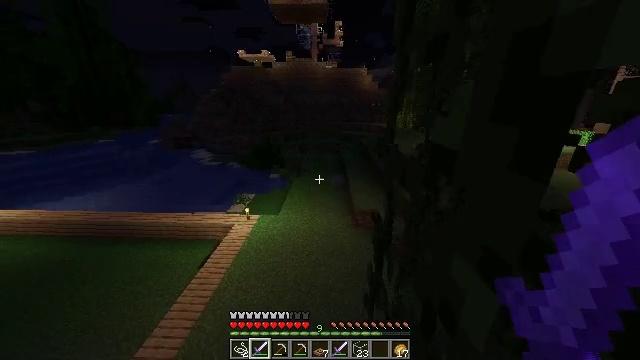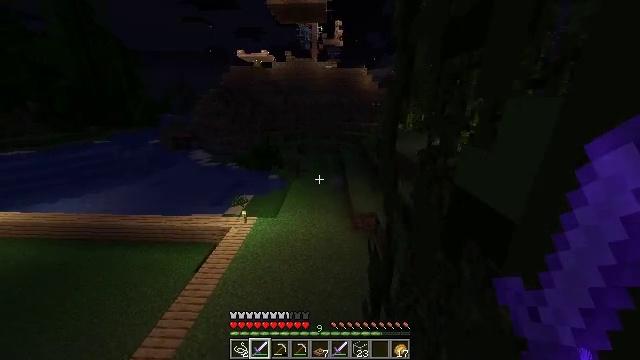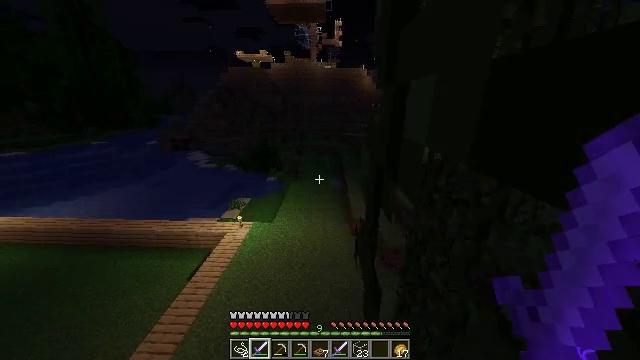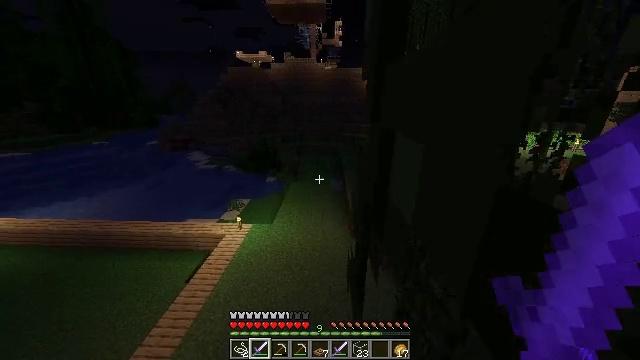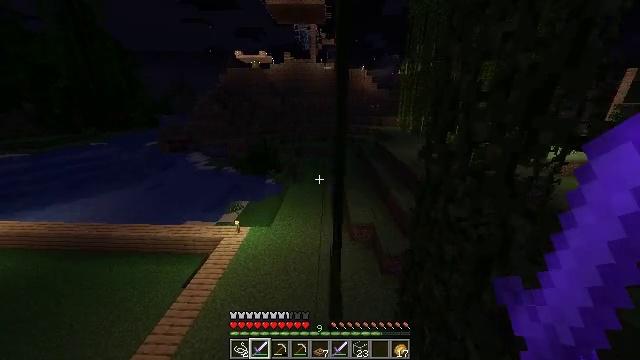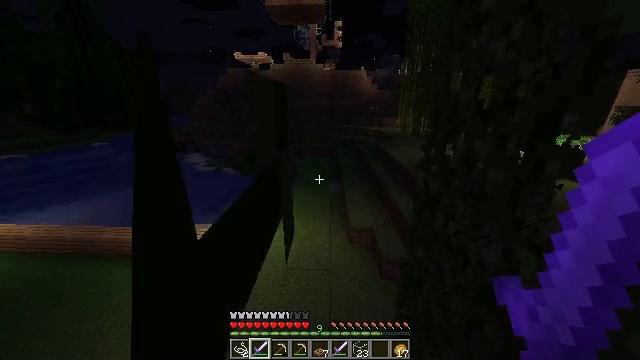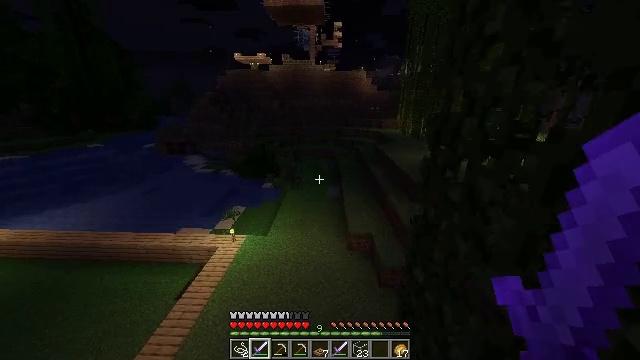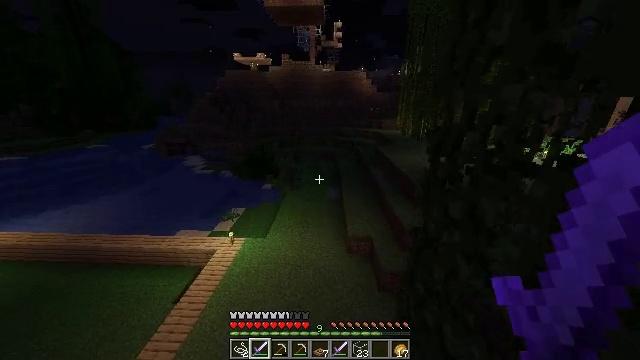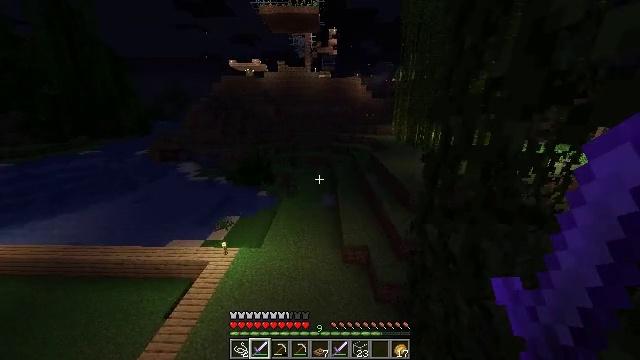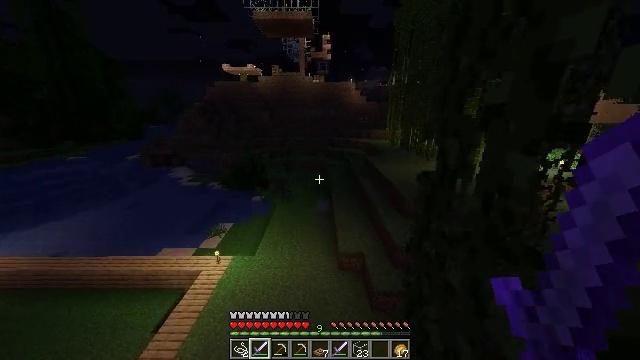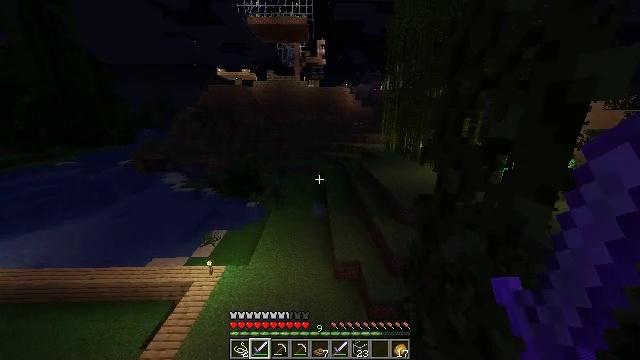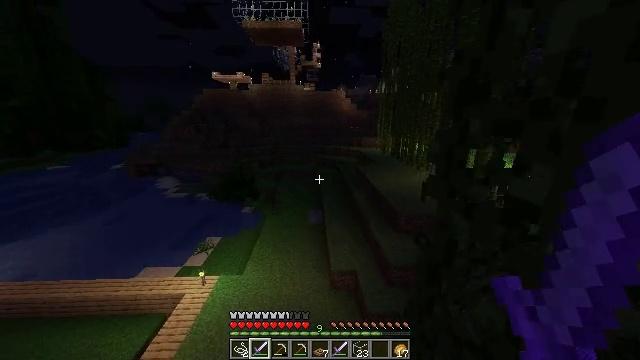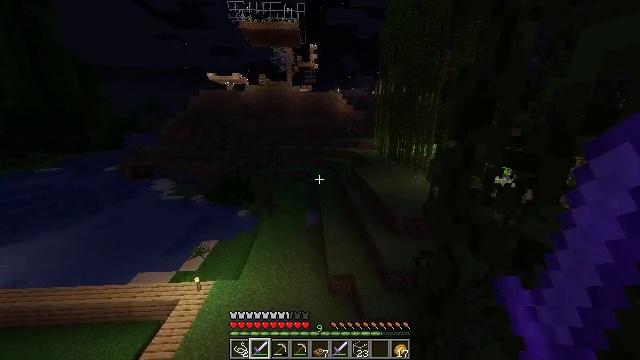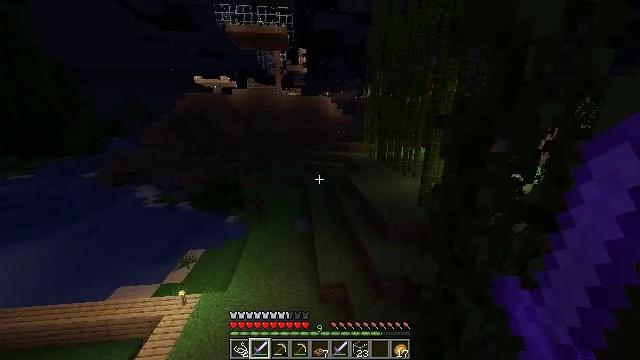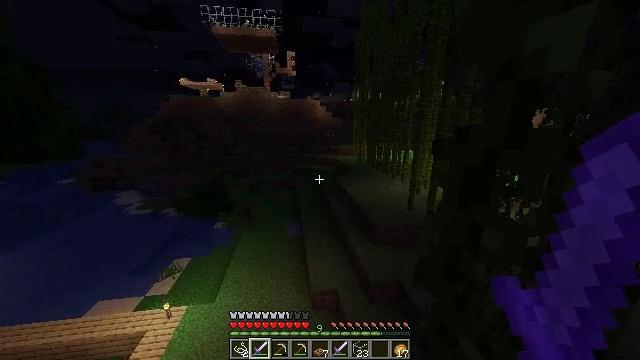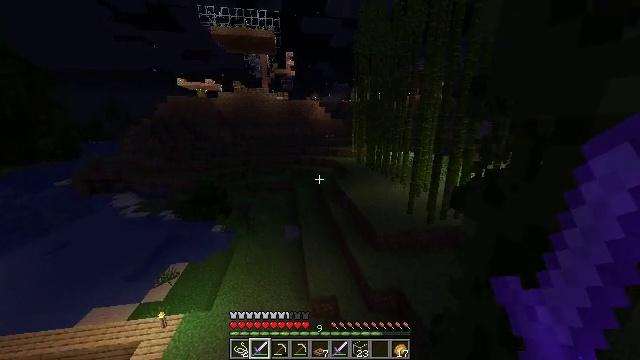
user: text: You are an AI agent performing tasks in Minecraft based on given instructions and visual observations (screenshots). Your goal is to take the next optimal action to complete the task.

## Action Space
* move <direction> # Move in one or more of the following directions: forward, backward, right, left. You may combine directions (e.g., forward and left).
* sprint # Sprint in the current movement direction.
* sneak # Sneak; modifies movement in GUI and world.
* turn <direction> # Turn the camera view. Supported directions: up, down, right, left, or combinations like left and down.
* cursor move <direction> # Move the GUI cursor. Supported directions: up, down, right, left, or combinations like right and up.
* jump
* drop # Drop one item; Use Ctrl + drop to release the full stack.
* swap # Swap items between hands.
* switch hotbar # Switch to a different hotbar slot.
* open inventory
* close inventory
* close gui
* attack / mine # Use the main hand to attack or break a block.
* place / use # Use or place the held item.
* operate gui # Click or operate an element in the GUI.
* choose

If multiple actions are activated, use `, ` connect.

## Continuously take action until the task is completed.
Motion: motion action
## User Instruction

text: Combat the zombie.
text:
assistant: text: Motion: move forward, jump
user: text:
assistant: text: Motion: move forward, jump
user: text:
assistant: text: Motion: move forward, jump
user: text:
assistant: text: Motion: move forward, jump
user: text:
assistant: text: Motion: move forward, sprint, jump
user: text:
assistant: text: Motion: move forward, sprint, jump
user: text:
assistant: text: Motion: move forward, sprint, jump
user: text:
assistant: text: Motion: move forward, sprint, turn right and up, jump
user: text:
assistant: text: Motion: move forward, turn right, jump
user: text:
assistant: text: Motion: move forward, turn right, jump
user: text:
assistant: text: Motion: move forward, turn right, jump
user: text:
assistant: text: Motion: move forward, jump
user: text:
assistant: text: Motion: move forward, sprint, turn right, jump
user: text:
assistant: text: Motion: move forward, sprint, turn right, jump
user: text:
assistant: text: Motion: move forward, jump
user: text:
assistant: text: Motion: move forward, jump
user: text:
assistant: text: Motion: move forward, turn right, jump
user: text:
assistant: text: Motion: move forward, turn right, jump
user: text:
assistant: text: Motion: move forward, jump
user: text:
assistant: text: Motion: move forward, jump
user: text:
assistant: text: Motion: move forward, jump
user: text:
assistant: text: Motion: move forward, sprint, jump
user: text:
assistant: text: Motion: move forward, sprint, jump
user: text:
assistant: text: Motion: move forward, sprint, jump
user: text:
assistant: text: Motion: move forward, jump
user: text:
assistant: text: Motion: move forward, jump
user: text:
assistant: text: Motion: move forward, jump
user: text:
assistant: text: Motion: move forward, jump
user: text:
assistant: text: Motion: move forward, jump
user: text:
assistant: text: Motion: move forward, sprint, jump